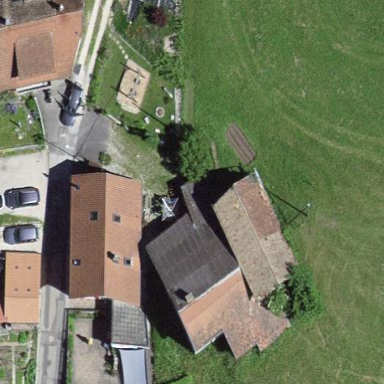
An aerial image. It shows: Farm building.